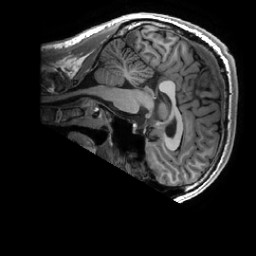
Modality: T1w
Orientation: sagittal
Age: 26
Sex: male
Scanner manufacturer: ge
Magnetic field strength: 3 T
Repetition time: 0.0073 s
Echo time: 0.003 s